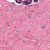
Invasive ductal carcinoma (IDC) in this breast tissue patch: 0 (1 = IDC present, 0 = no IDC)